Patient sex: F
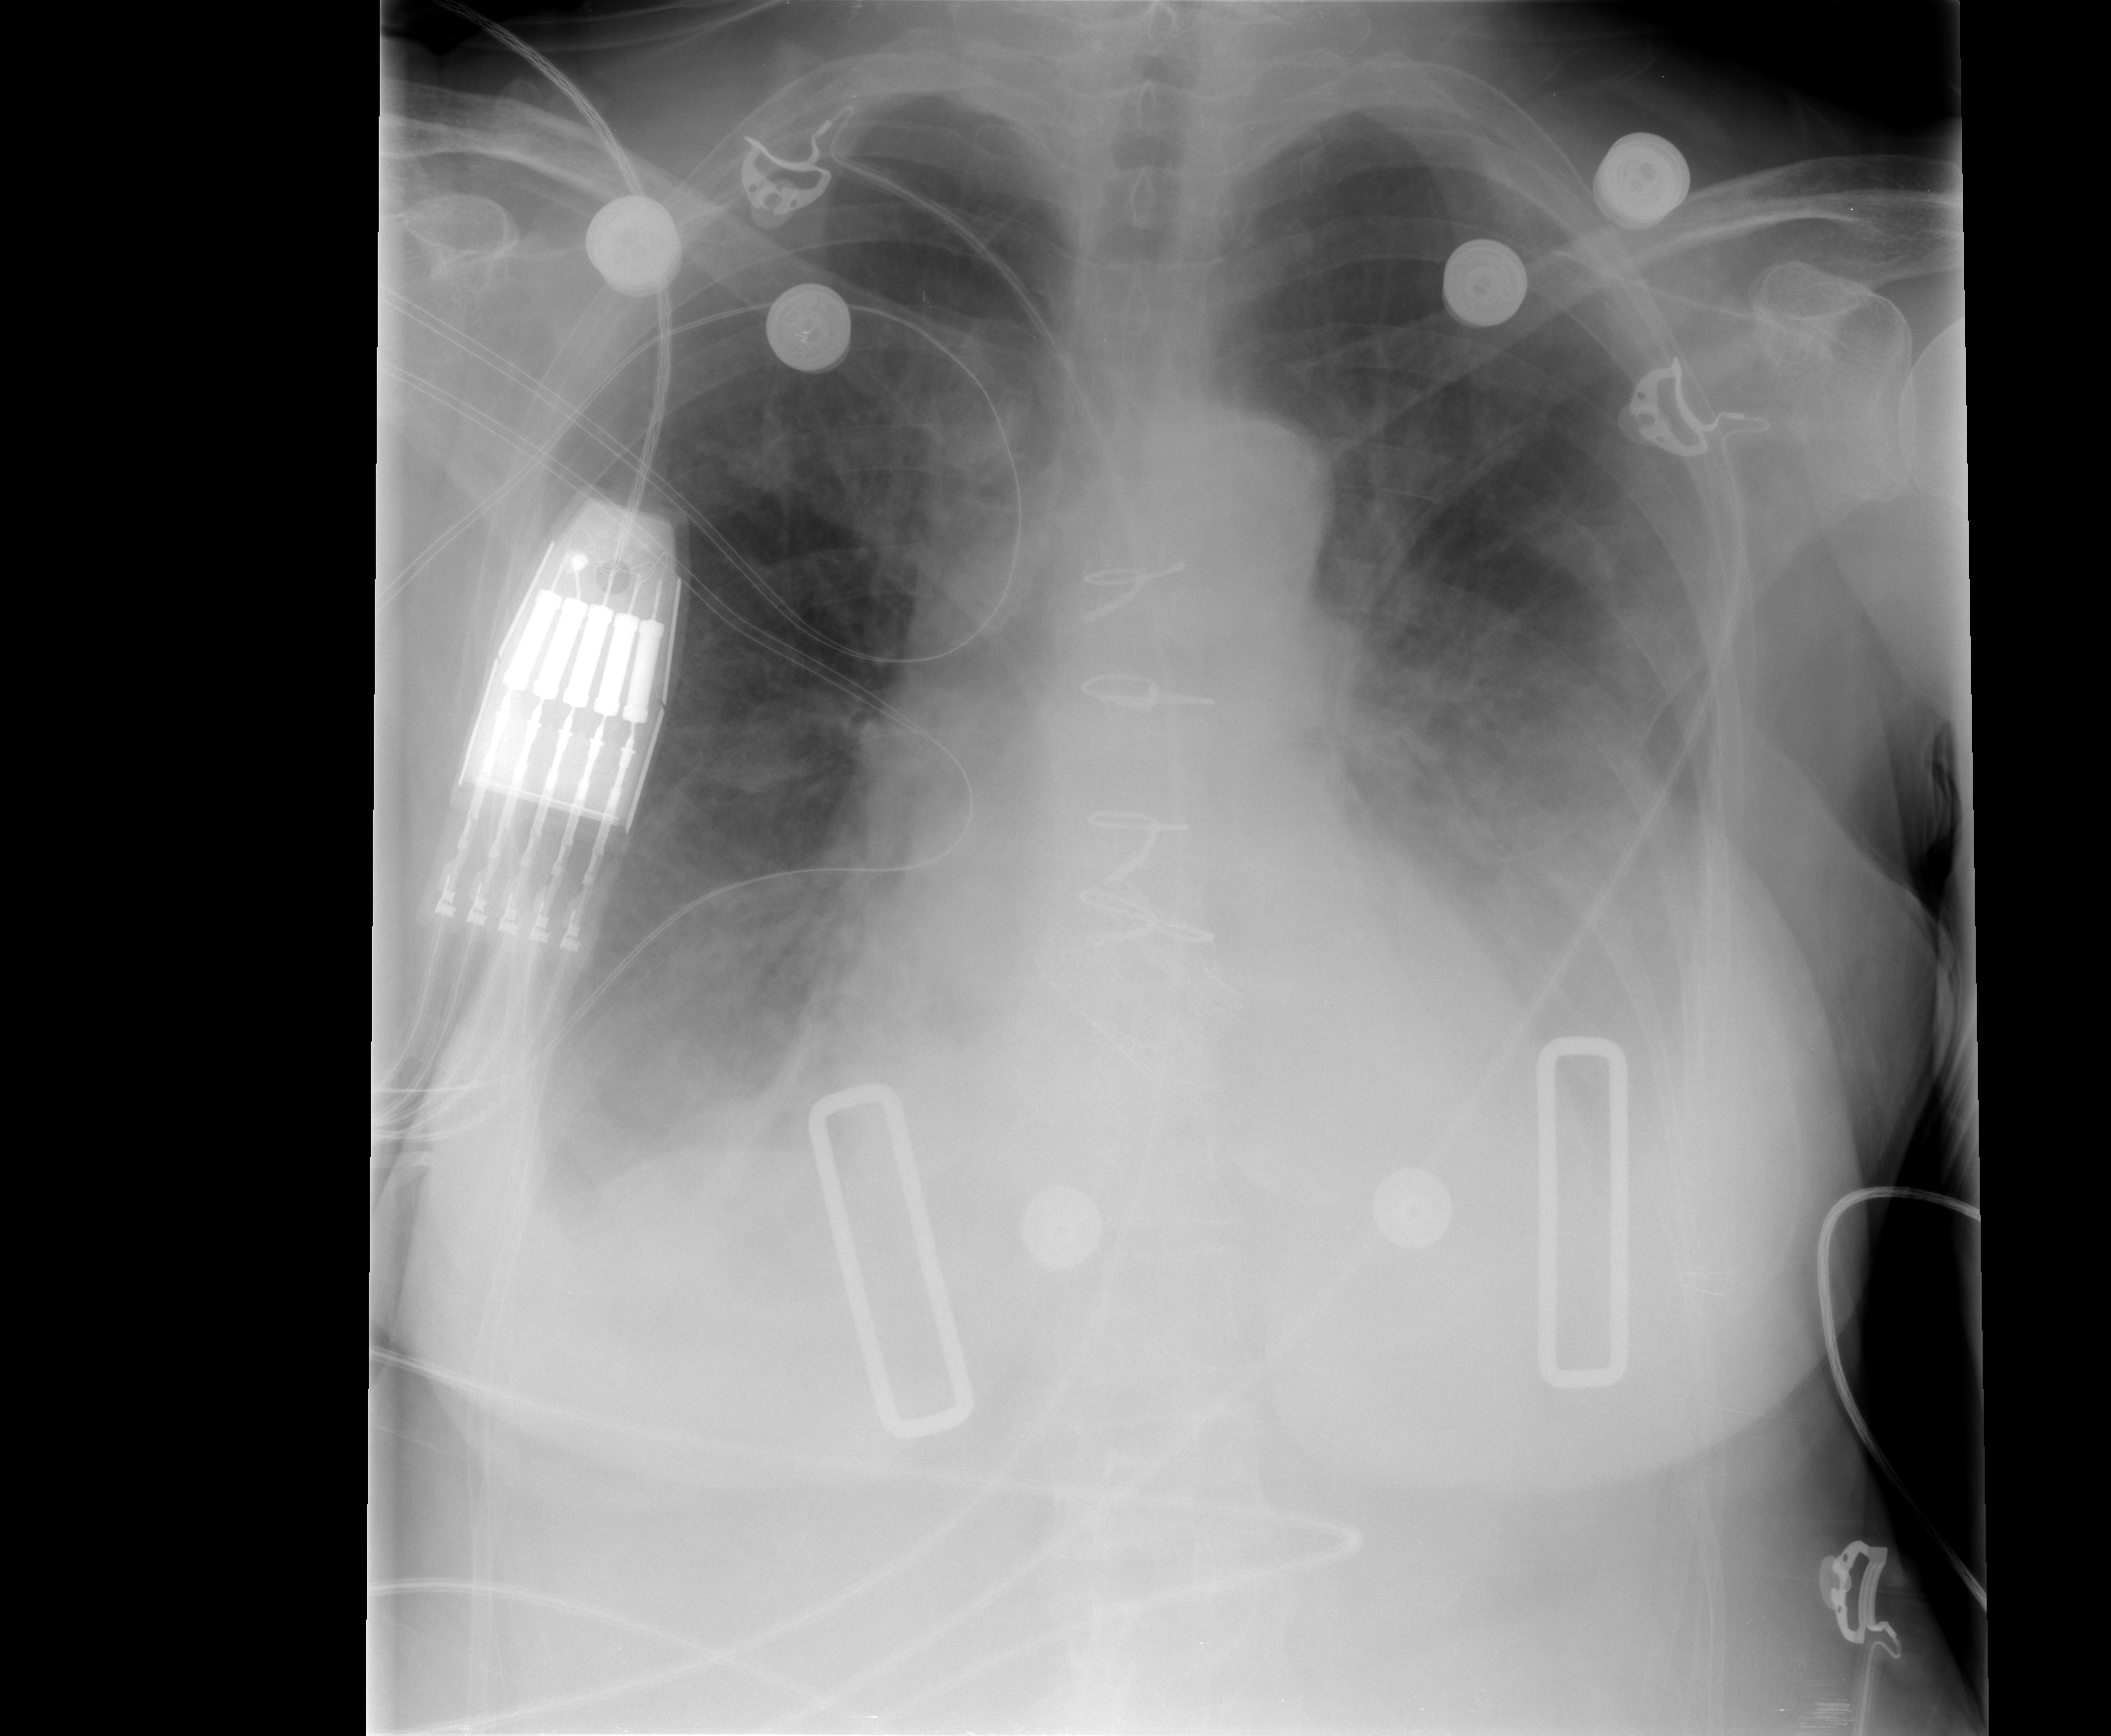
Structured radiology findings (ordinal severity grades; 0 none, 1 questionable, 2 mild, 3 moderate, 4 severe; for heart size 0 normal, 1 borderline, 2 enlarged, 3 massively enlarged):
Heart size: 0
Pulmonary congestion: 2
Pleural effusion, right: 2
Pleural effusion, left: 3
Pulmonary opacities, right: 2
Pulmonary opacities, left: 0
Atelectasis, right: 2
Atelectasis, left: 2